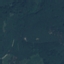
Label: Forest